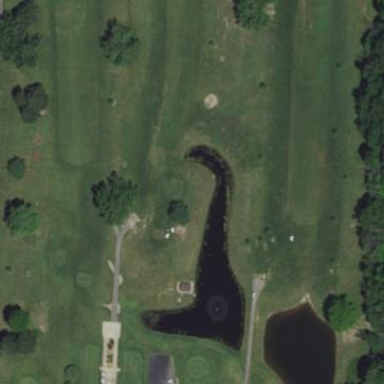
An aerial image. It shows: Pond serving as golf lateral water hazard. It is natural water feature.